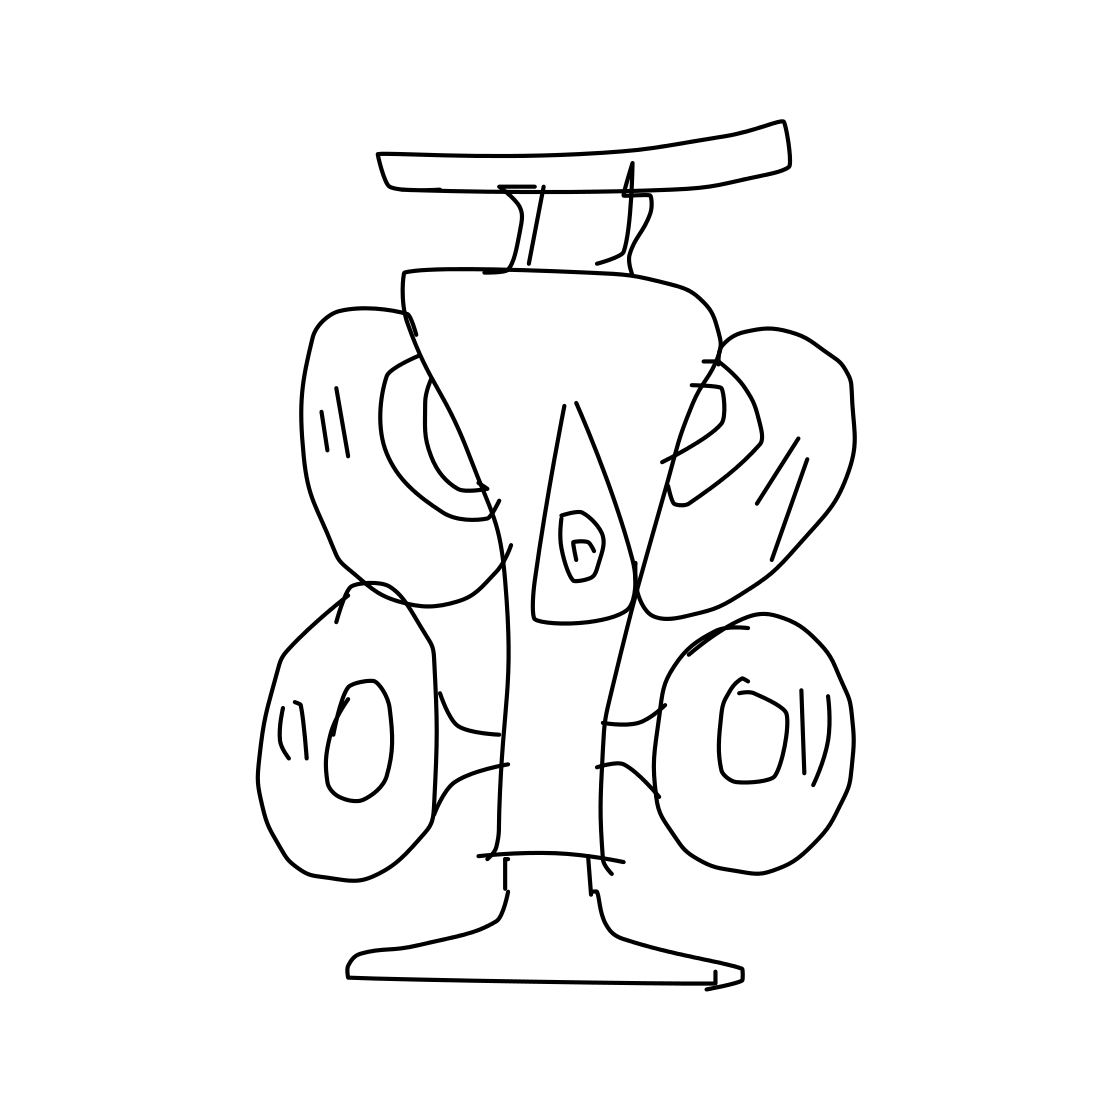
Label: race car